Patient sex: M
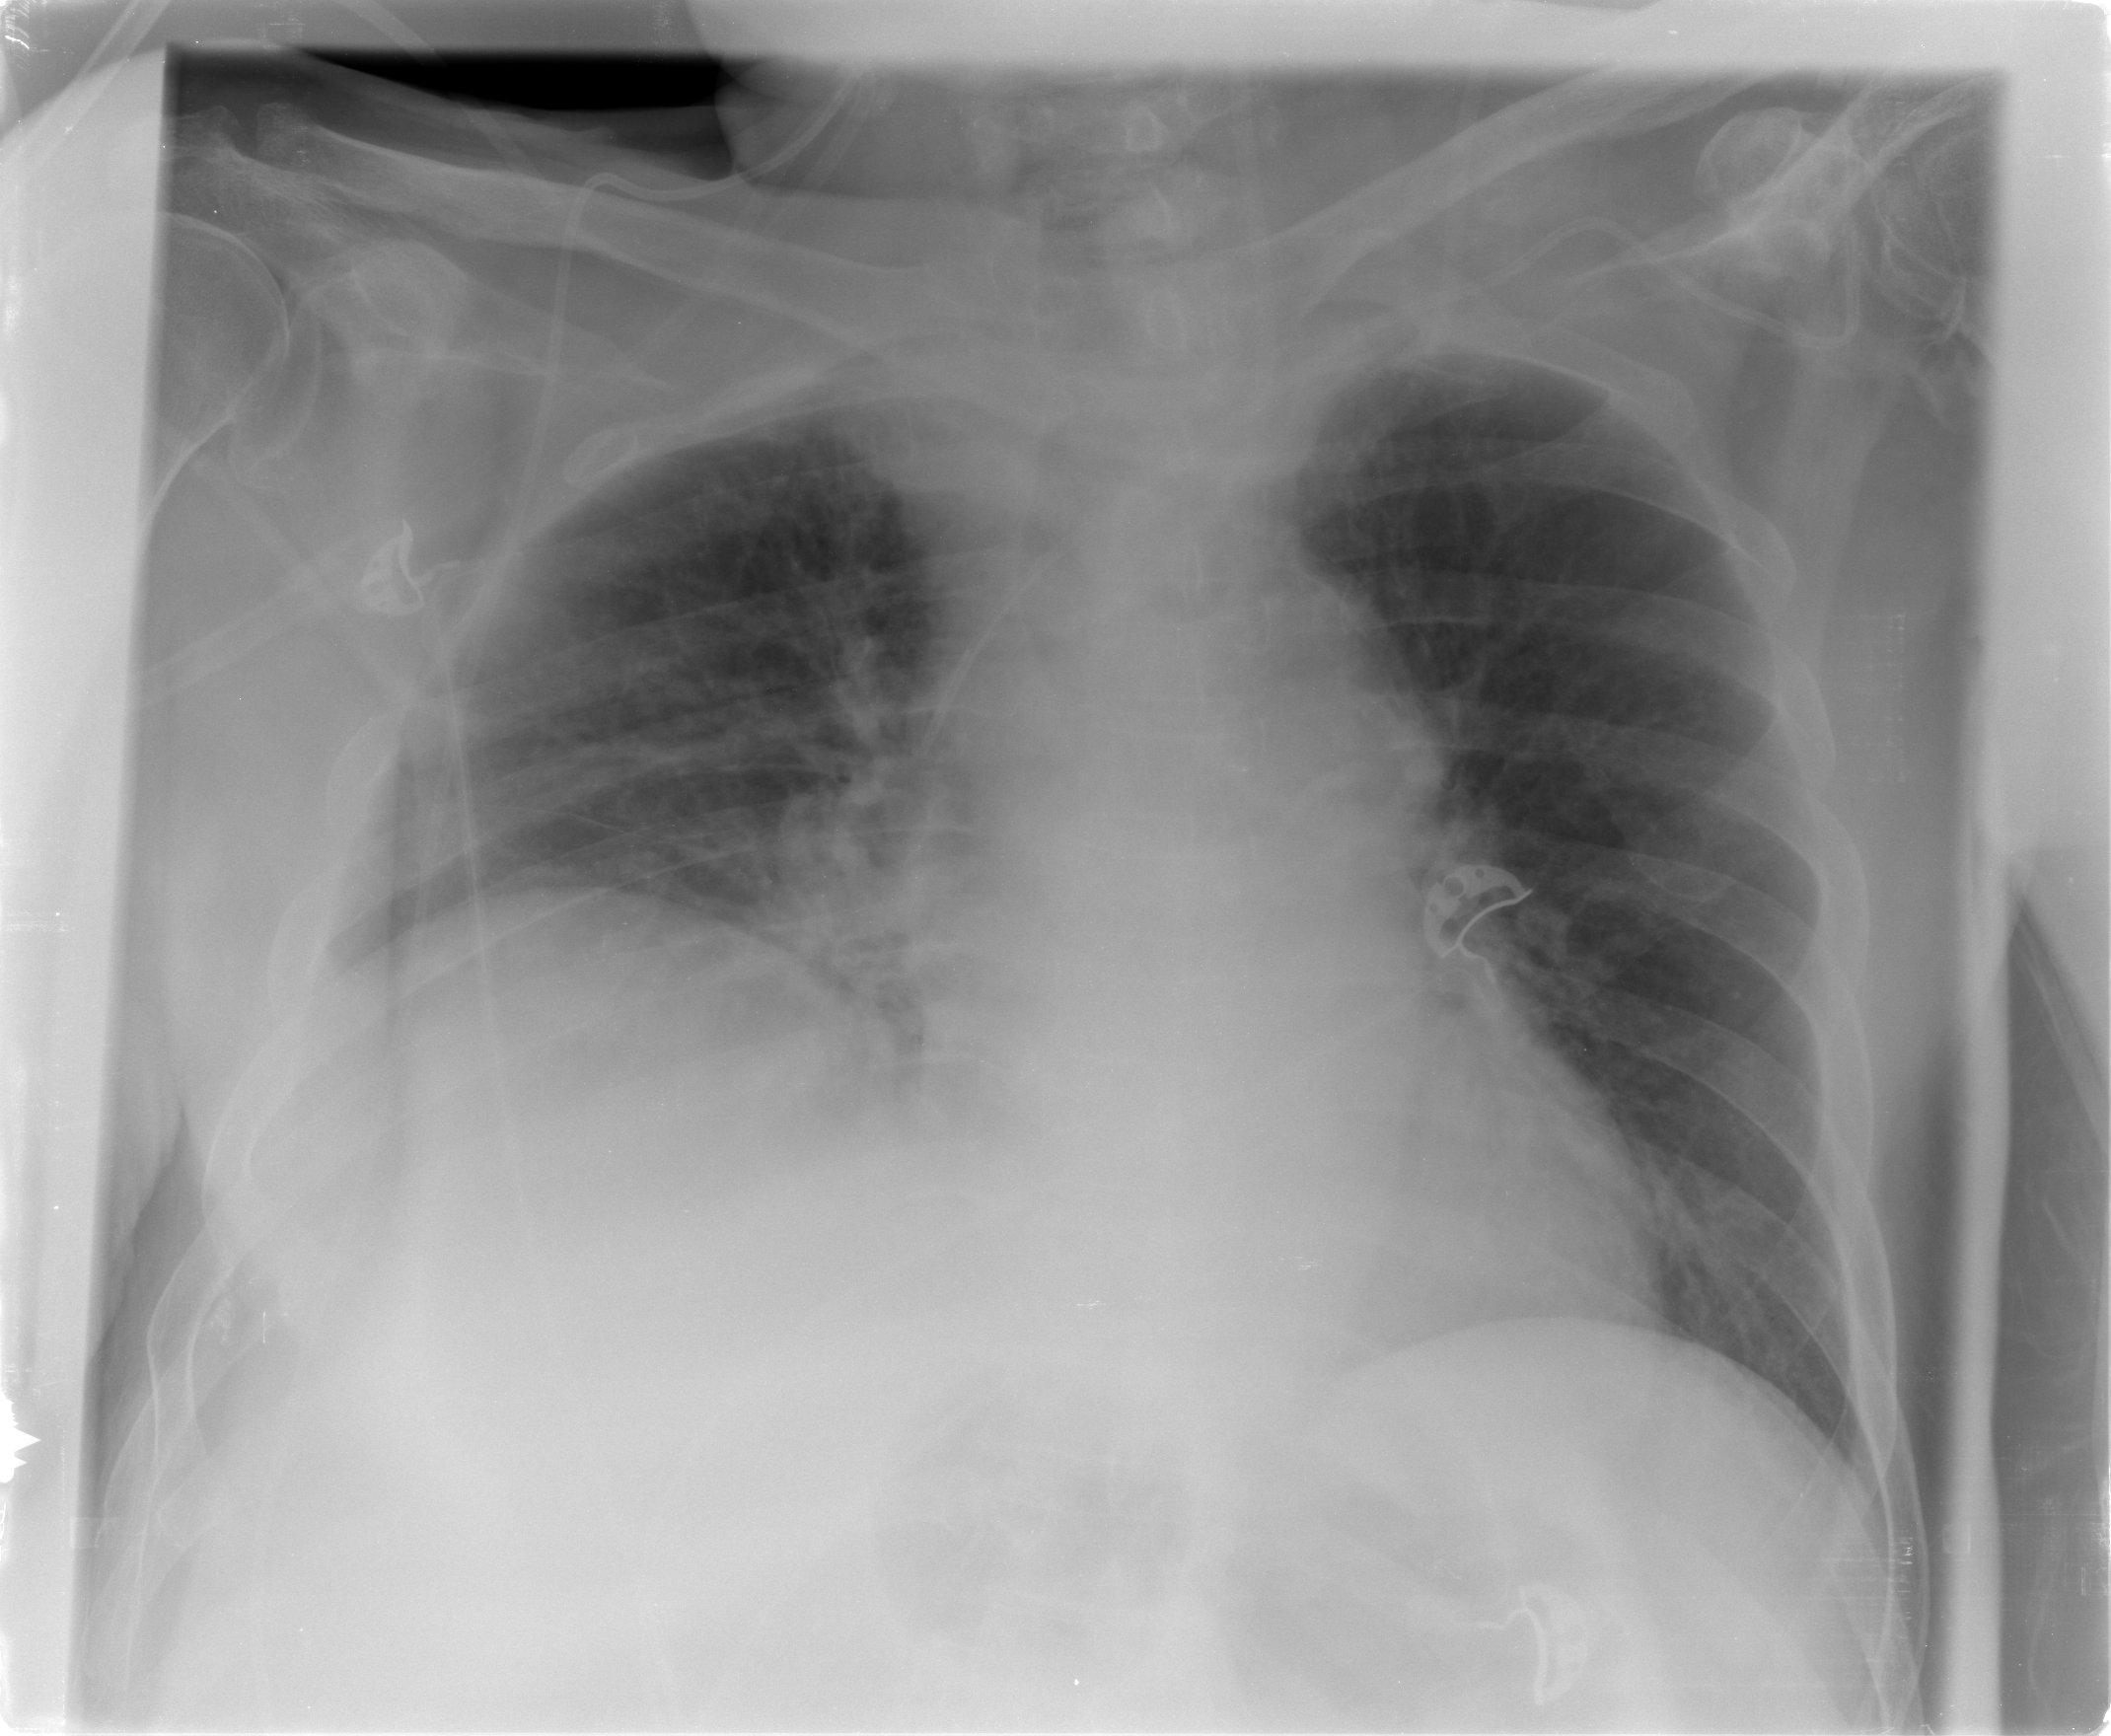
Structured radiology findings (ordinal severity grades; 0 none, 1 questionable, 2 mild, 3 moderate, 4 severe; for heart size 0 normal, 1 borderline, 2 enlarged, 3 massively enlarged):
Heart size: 0
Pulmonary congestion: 0
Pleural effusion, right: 0
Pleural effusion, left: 0
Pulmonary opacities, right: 0
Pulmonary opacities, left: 0
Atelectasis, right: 2
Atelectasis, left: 0